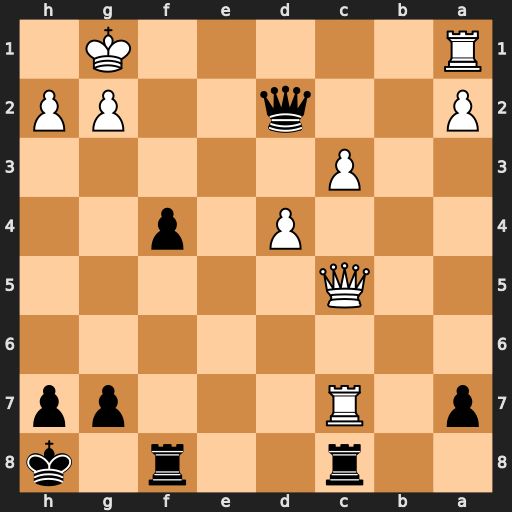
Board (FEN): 2r2r1k/p1R3pp/8/2Q5/3P1p2/2P5/P2q2PP/R5K1
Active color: b
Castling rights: -
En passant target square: -
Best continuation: f3 gxf3 Qe3+ Kh1 Qxf3+